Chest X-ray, AP view. Patient: 26 years old, sex M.
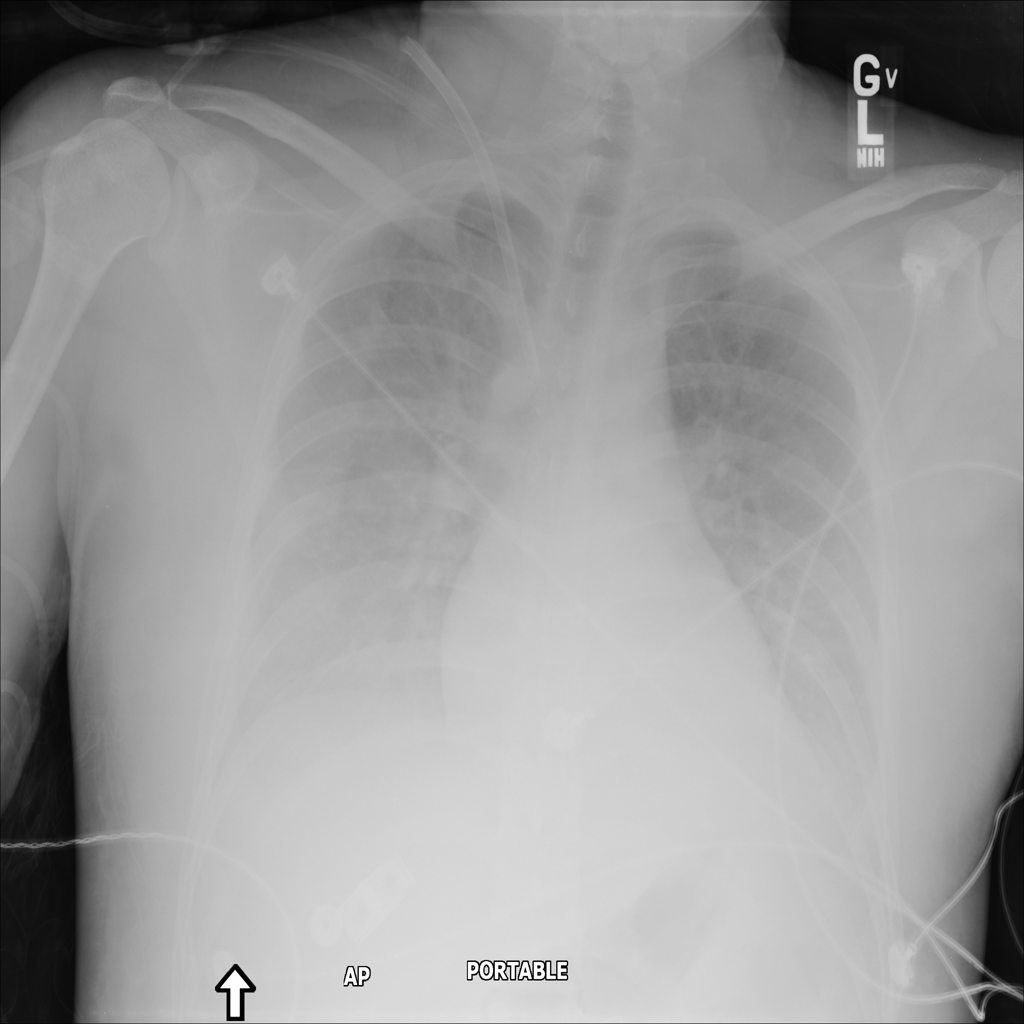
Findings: Edema, Effusion